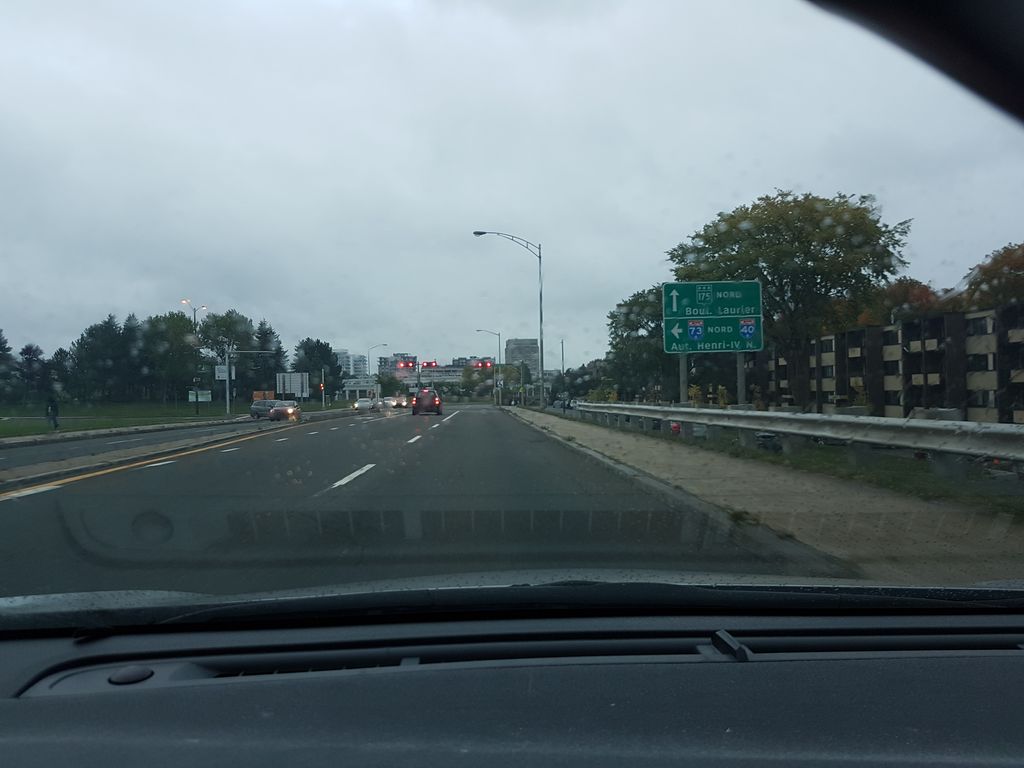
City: quebec_city